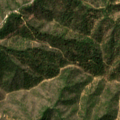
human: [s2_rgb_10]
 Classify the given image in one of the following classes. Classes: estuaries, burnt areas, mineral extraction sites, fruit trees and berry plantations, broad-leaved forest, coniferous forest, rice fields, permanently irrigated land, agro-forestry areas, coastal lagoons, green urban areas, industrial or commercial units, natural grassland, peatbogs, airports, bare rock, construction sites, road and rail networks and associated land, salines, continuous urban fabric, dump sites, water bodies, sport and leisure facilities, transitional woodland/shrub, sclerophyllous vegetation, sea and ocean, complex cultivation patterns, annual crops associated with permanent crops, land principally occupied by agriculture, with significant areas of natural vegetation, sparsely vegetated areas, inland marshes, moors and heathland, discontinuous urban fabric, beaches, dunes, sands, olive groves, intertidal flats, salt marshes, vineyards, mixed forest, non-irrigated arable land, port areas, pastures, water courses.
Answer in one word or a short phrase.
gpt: broad-leaved forest, mixed forest, transitional woodland/shrub